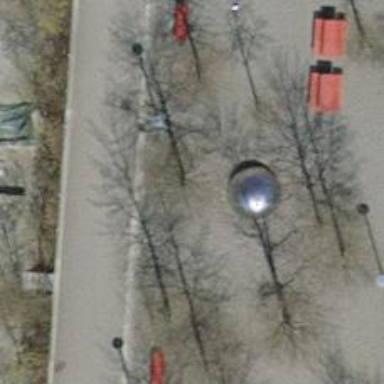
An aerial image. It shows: Urban tree with broadleaved leaves. The tree belongs to the Fagus genus.